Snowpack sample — Buffalo Mountain, Silverthorne, Colorado, USA (1/25/25, 10:11 AM MST)
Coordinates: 39.6222, -106.1139
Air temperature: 22 °F
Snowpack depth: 110 cm
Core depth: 40 cm
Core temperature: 46.4 °F
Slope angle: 12°, slope face: 102°
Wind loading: high
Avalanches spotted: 0
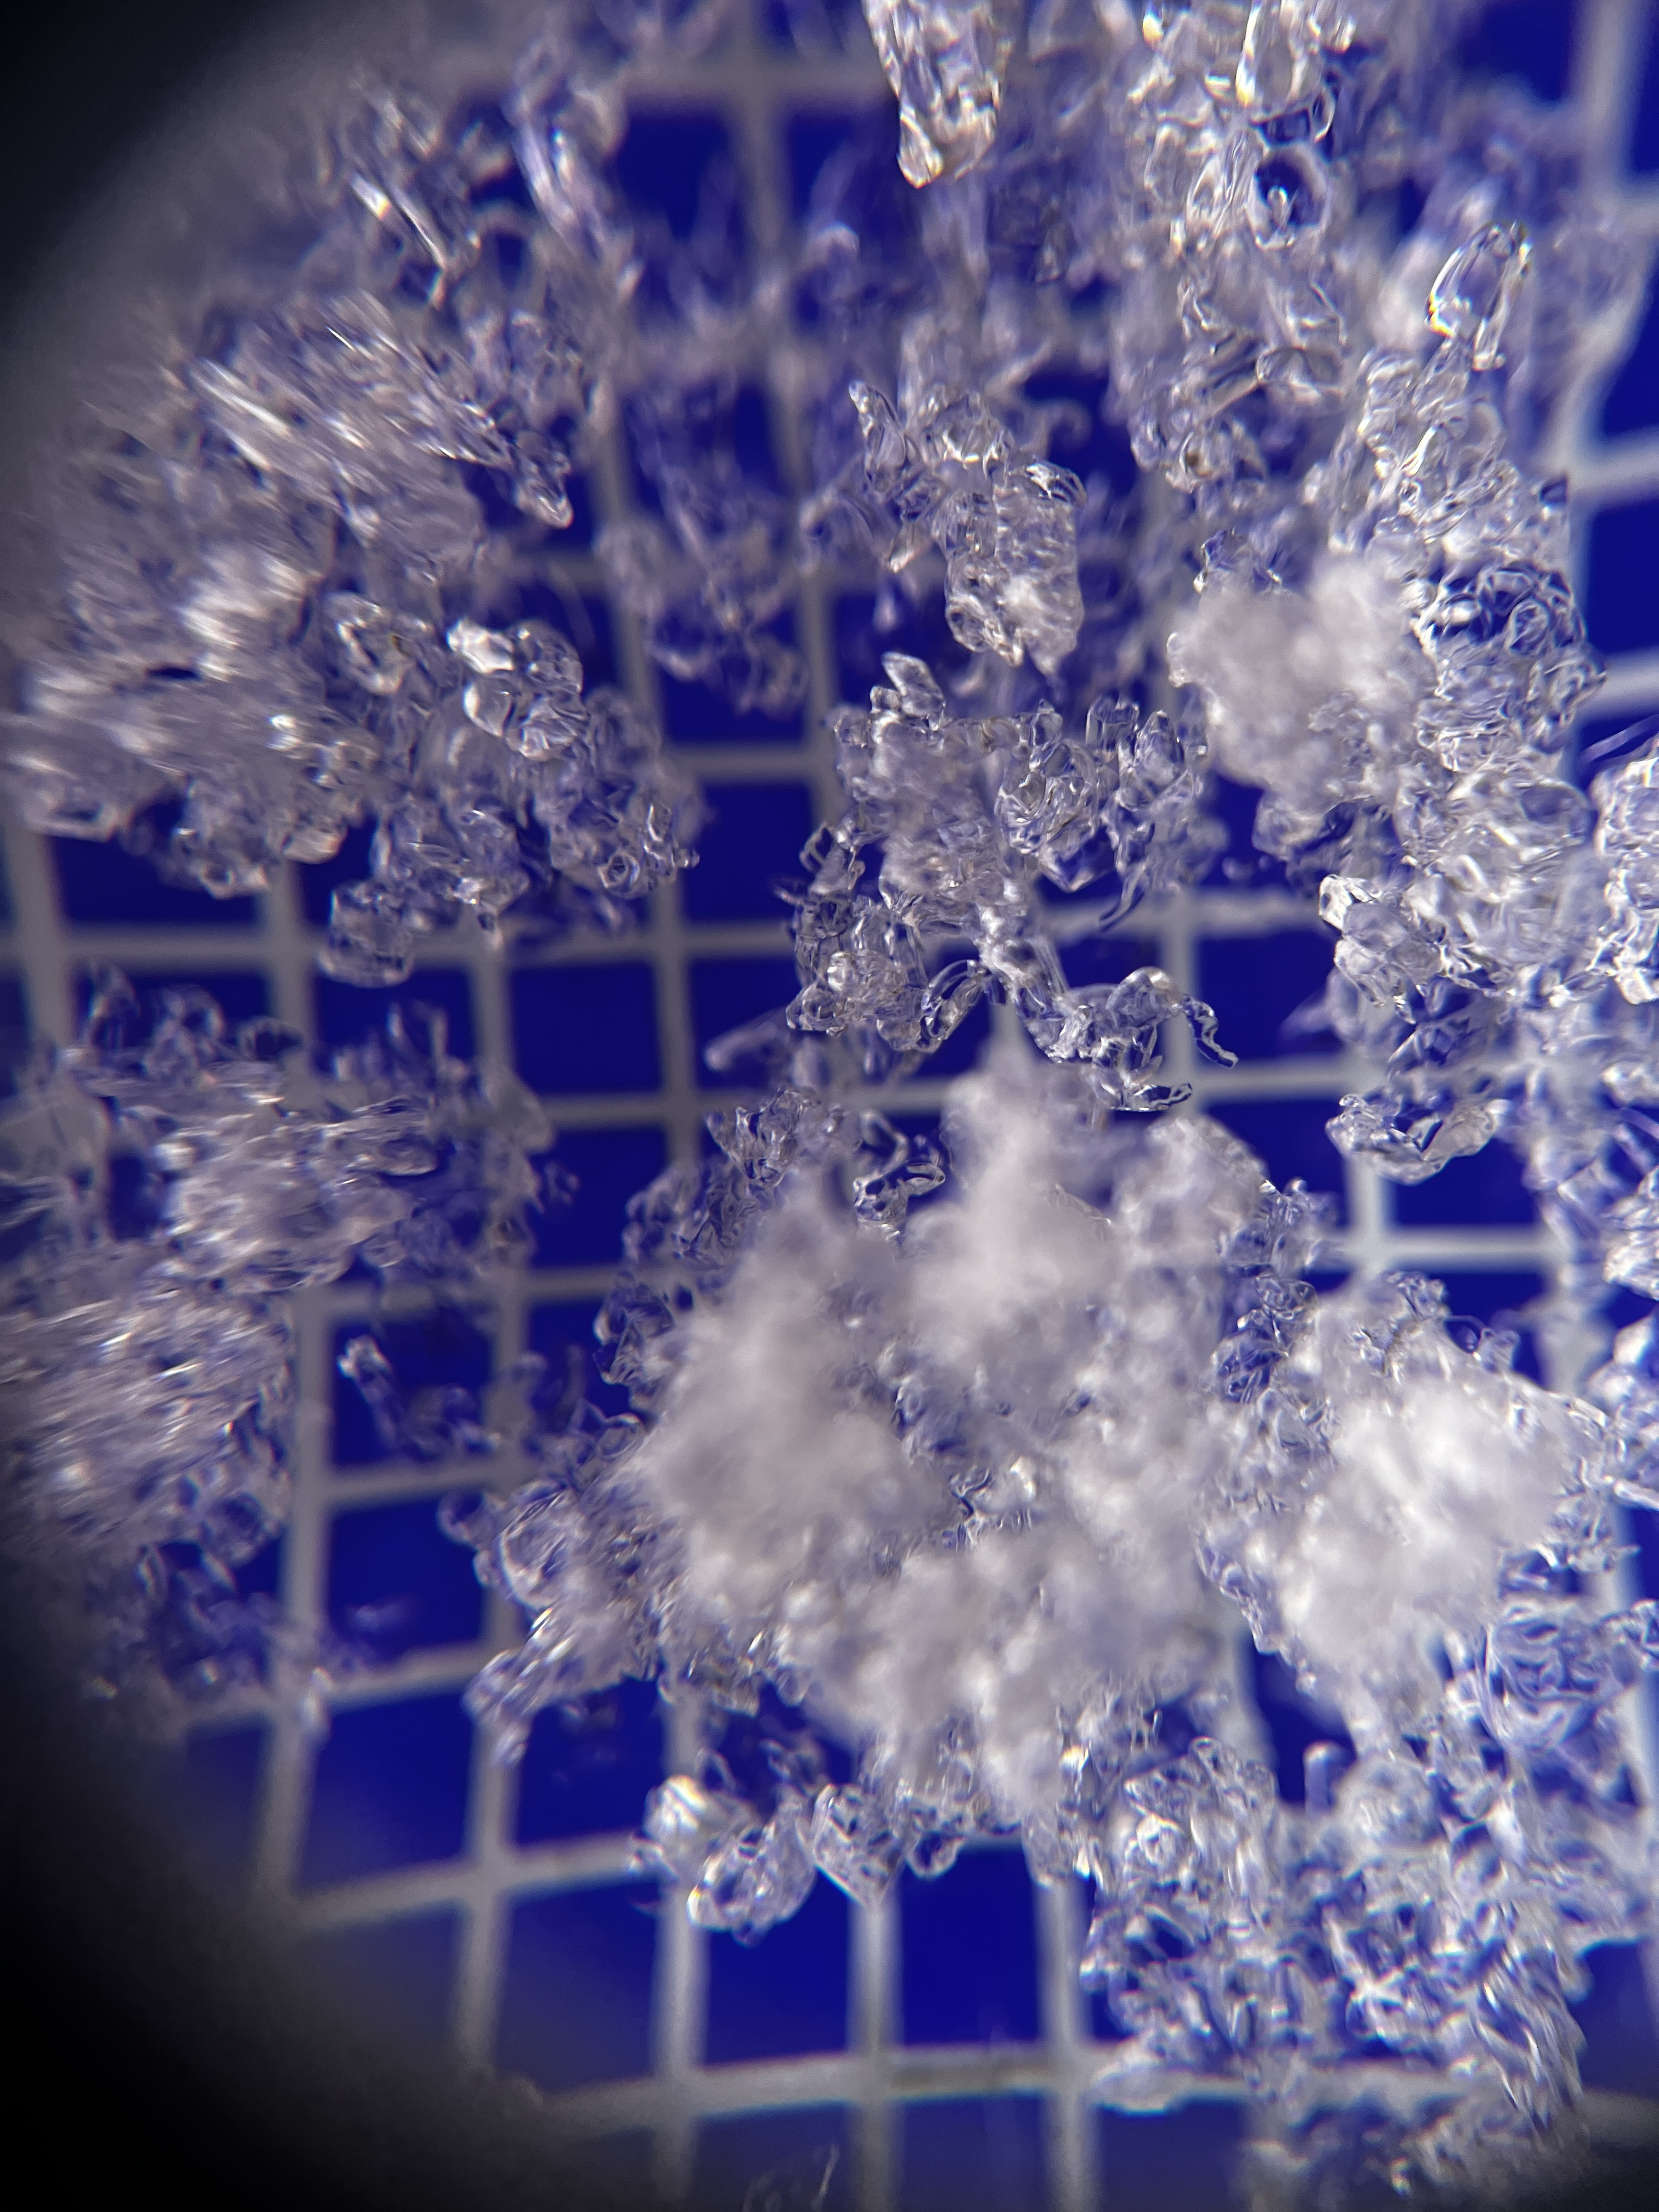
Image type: magnified_profile
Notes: No avalanches nearby, collected on the outskirts of a fire break 15 meters from the treeline, on way to Buffalo and Red Mountain